Field crop: tomato
Growth stage: 1
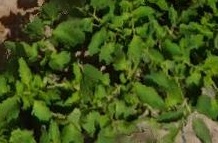
Species: tomato